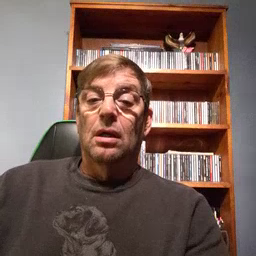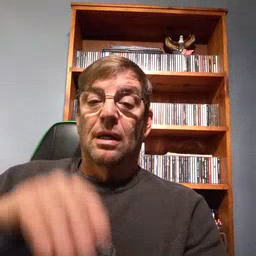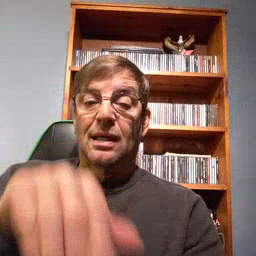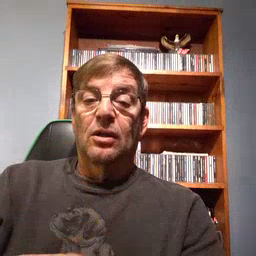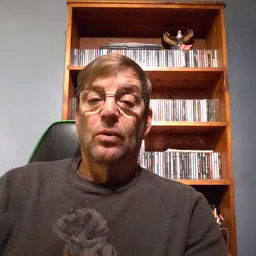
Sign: into